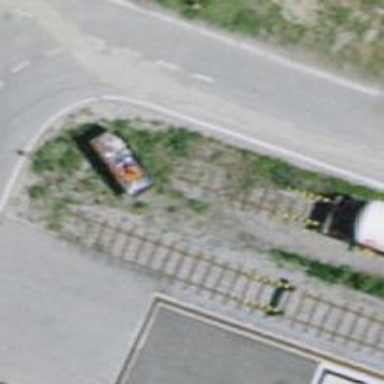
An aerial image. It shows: Single-track spur railway line.